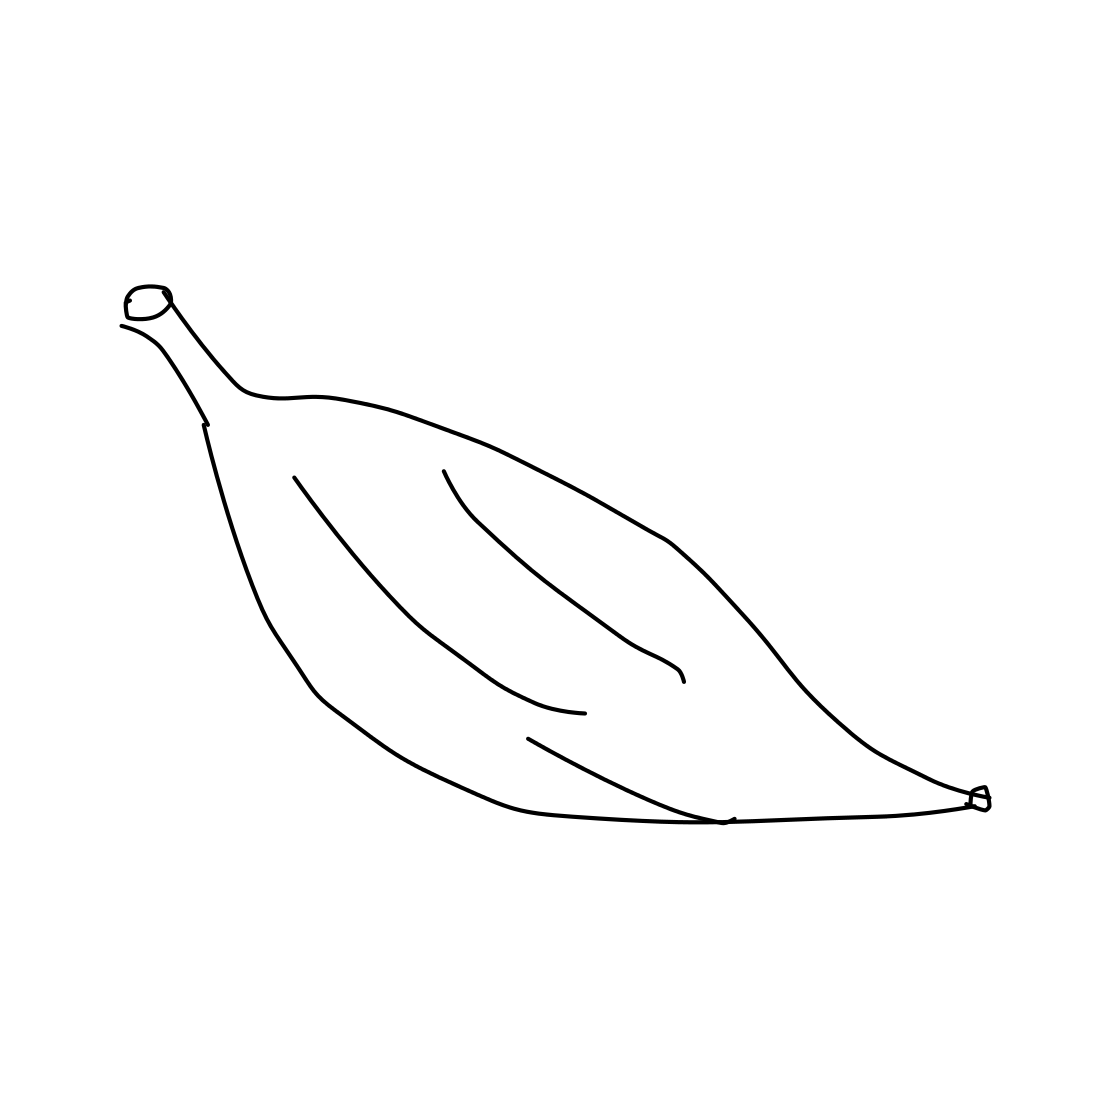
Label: banana